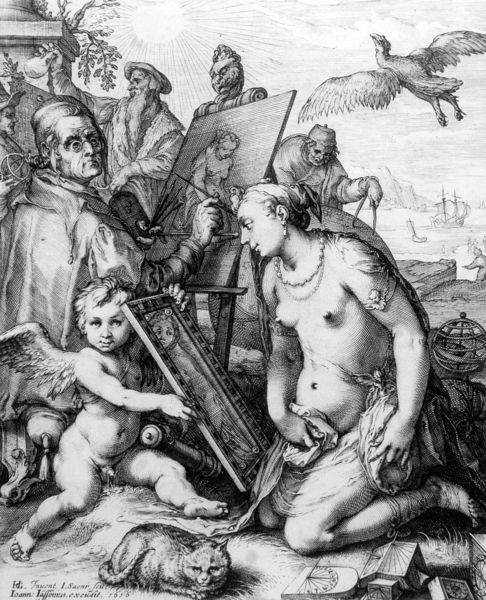
Titel: Allegorie des Gesichtssinnes mit Venus (Maler und Modell)
Künstler: Jan Saenredam
Standort: Nürnberg.
Institution: Germanisches Nationalmuseum
Schlagwörter: akt, berg, felsen, flügel, gemälde, himmel, mann, meer, nackt, umhang, vogel, wasser, weiß, landschaft, see, ufer, brust, frau, frisur, glas, grau, hintergrund, hut, licht, männer, ohrring, schmuck, schwarz, säule, zeichnung, blick, tiere, tuch, malerei, ornament, bart, flasche, arme, rahmen, bild, porträt, signatur, spiegel, erde, horizont, spiegelung, vögel, sonne, boden, gewand, mantel, stoff, tücher, kind, instrumente, renaissance, schön, boot, fliegen, sack, engel, putte, putto, brüste, küste, schiff, schiffe, segel, bücher, modell, segelschiff, berge, kette, grafik, graphik, hafen, maler, muse, staffelei, stufen, bauch, nackte, brustwarzen, schwanger, halskette, katze, nacktheit, penis, greis, knabe, himmle, flug, geld, schönheit, kater, druck, radierung, stich, künstler, brille, ketten, knien, leinwand, kranich, kunst, malen, palette, pinsel, spitzbart, wissenschaftler, kasten, verziert, rolle, armreif, quader, eitelkeit, geier, venus, schriftrolle, tempel, aufklärung, bild im bild, amor, putten, kupferstich, globus, allegorien, putti, durck, zeichner, armor, wissenschaft, weltkugel, steinblöcke, menschn, zirkel, alchemist, pellerine, geräte, phönix, nakte, schwangere, sonnenuhr, messen, humanismus, maleri, kufperstich, naturwissenschaft, nostradamus, putt, reagenzglas, schife, spiegelblild, spirgel, aktzeichnung, allegirien